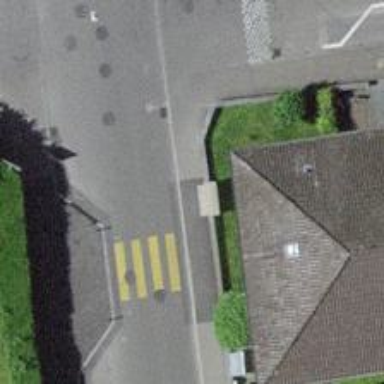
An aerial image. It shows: Street cabinet of man-made origin.